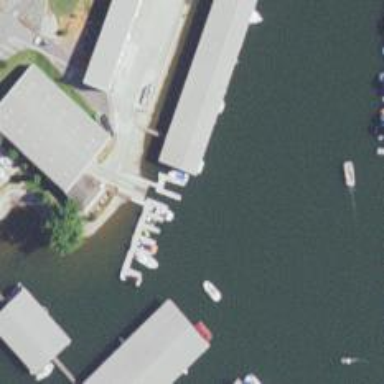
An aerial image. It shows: Pier with mooring facilities.